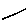
Label: line